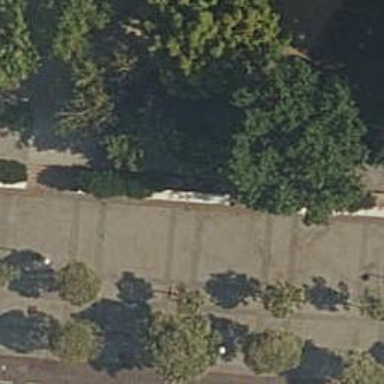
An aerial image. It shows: Steps with paving stones. There is ramp available as well.